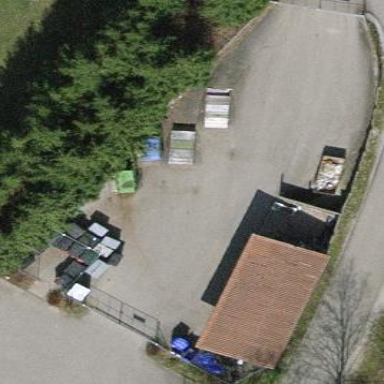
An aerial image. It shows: Recycling center.